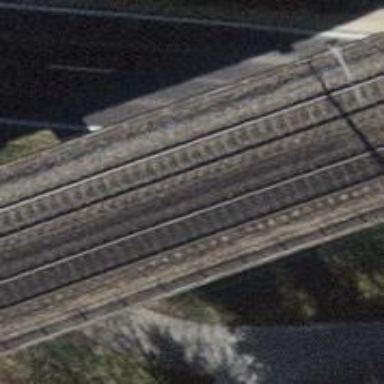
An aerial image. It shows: Bridge with single railway track electrified by contact line.